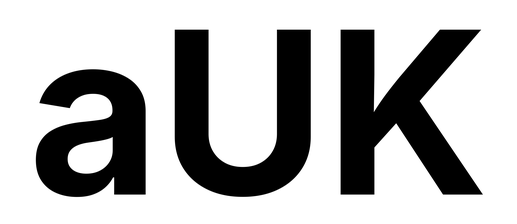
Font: Inter_Bold